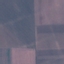
Land use / land cover: AnnualCrop